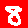
Digit: 8